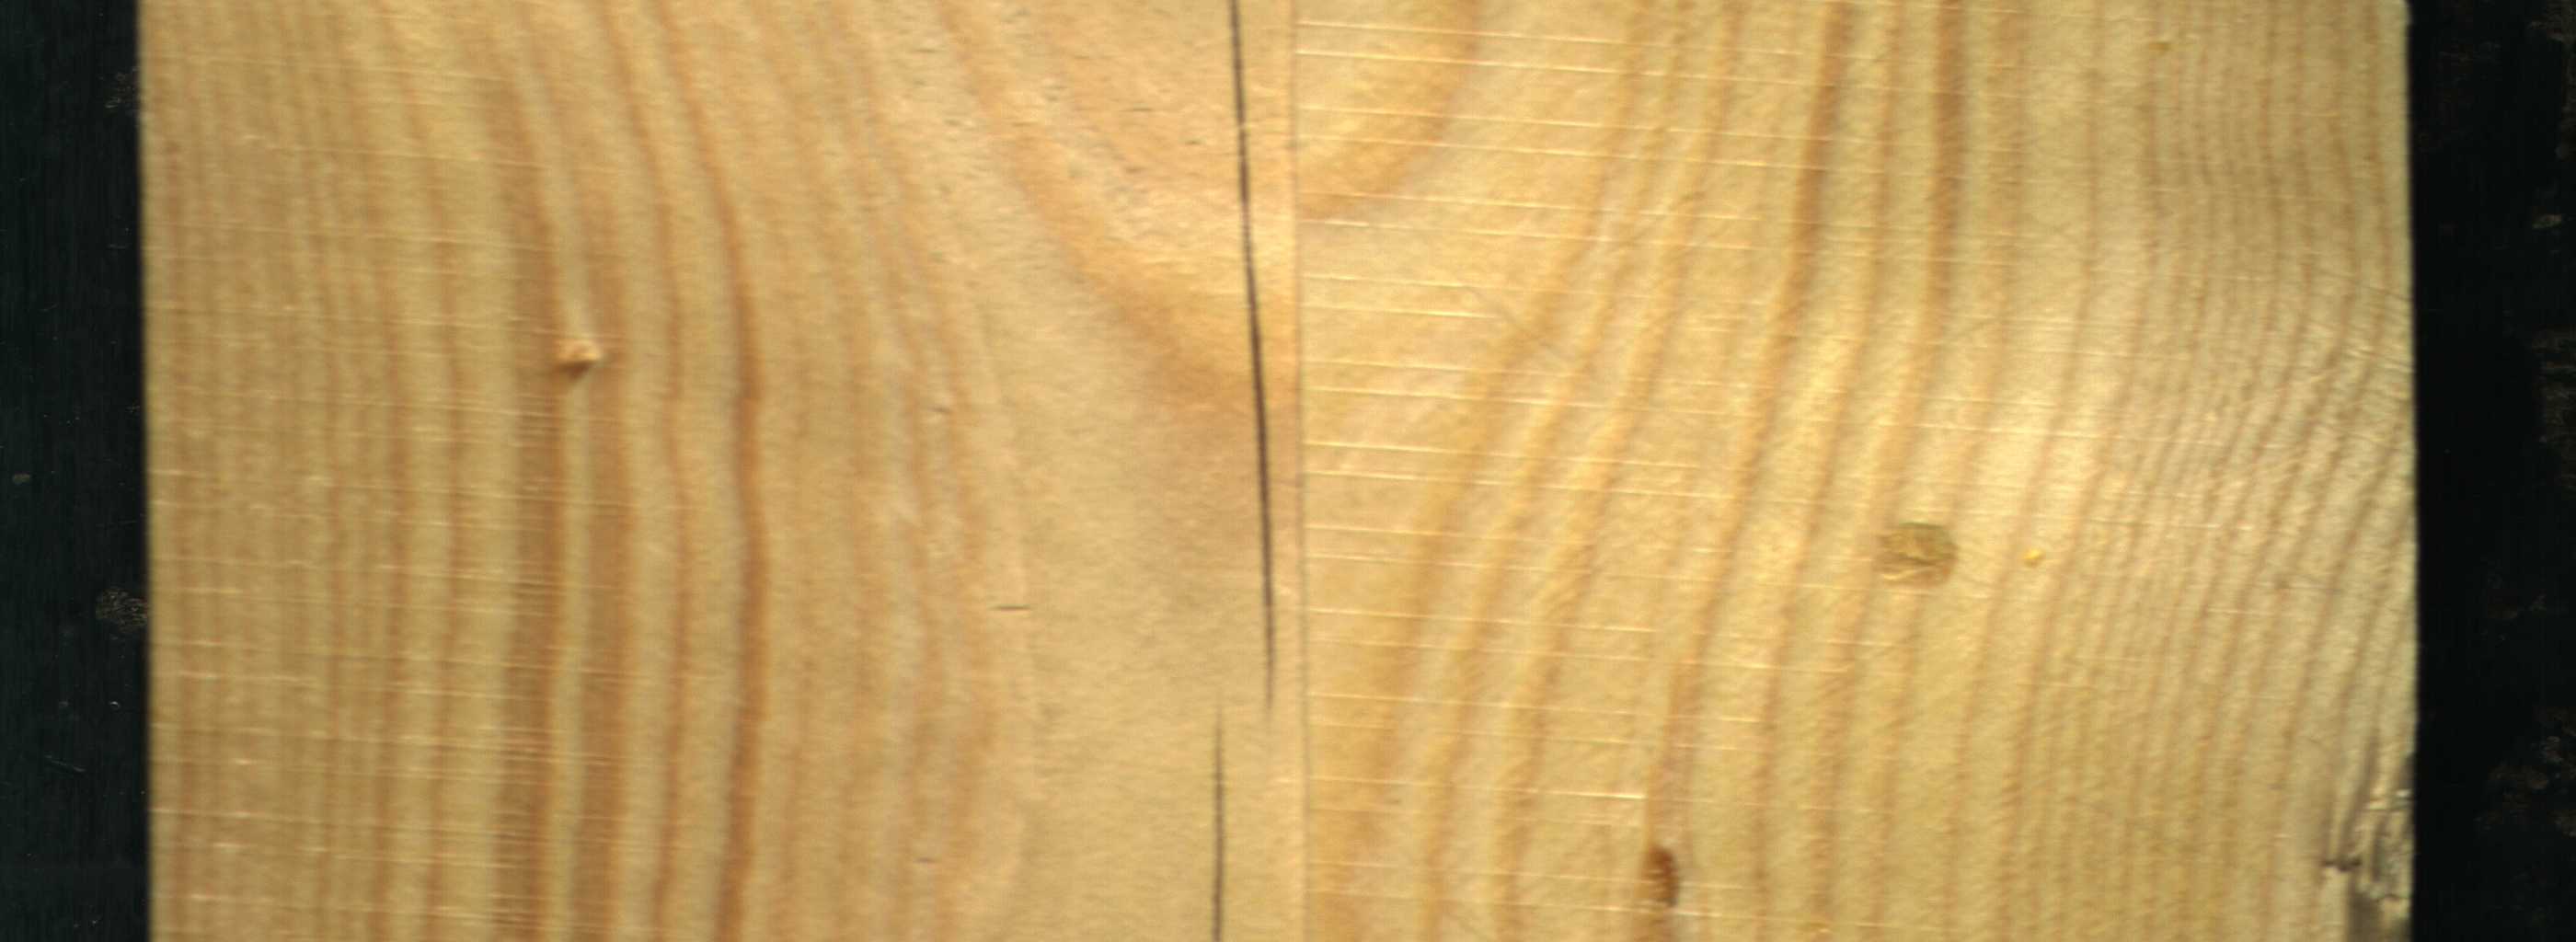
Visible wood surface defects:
resin
resin
Crack
Crack